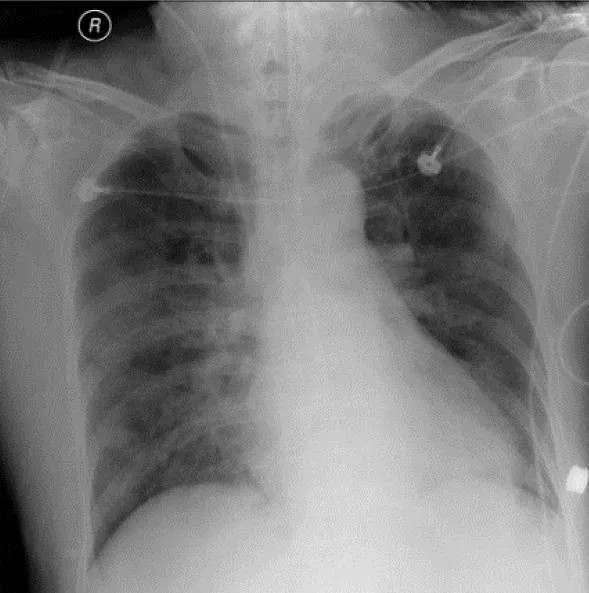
Infiltration over bilateral lung fields.
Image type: radiology (x_ray)